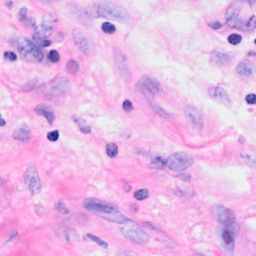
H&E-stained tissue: Breast